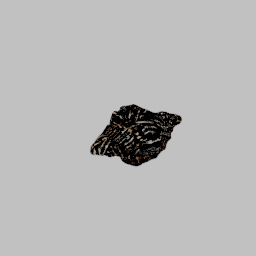
Label: animals